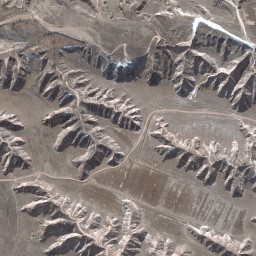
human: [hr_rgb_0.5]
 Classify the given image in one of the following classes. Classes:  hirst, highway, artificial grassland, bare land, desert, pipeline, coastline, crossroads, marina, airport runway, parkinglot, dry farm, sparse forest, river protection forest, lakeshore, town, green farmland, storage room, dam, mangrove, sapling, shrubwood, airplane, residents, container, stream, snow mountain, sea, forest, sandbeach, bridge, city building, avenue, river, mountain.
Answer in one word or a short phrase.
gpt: mountain